【题型】填空题　【知识点】平面几何　【难度】easy
如图，$\triangle ABC$ 中，$AD$ 平分 $\angle BAC$，$CE \perp AD$ 于 $F$，交 $AB$ 于 $E$，如果 $AB = 9$，$AC = 5$，那么 $BE =$ \_\_\_\_\_\_。

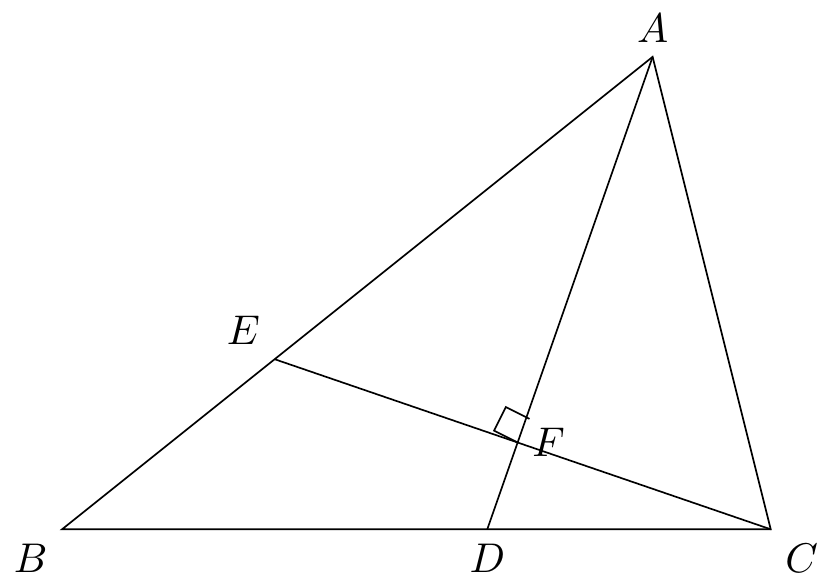
【解答】
$\because AD$ 平分 $\angle BAC$，

$\therefore \angle EAF = \angle CAF$

$\because CE \perp AD$

$\therefore \angle AFE = \angle AFC = 90^\circ$

又：$AF = AF$

$\therefore \triangle AFE \cong \triangle AFC \ (\text{ASA})$

$\therefore AE = AC = 5$

$\therefore BE = AB - AE = 9 - 5 = 4$。

故答案为：$4$。